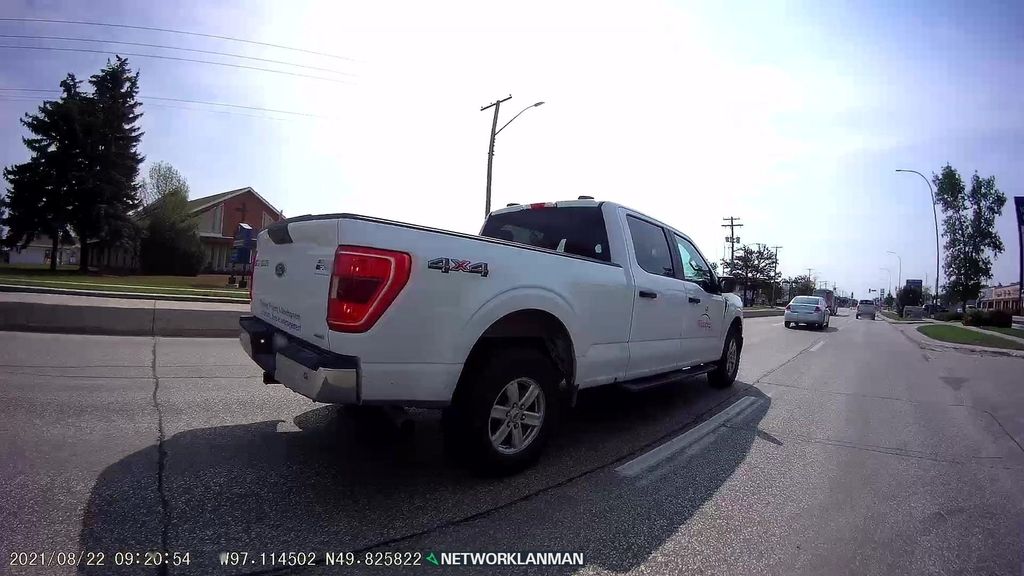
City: winnipeg